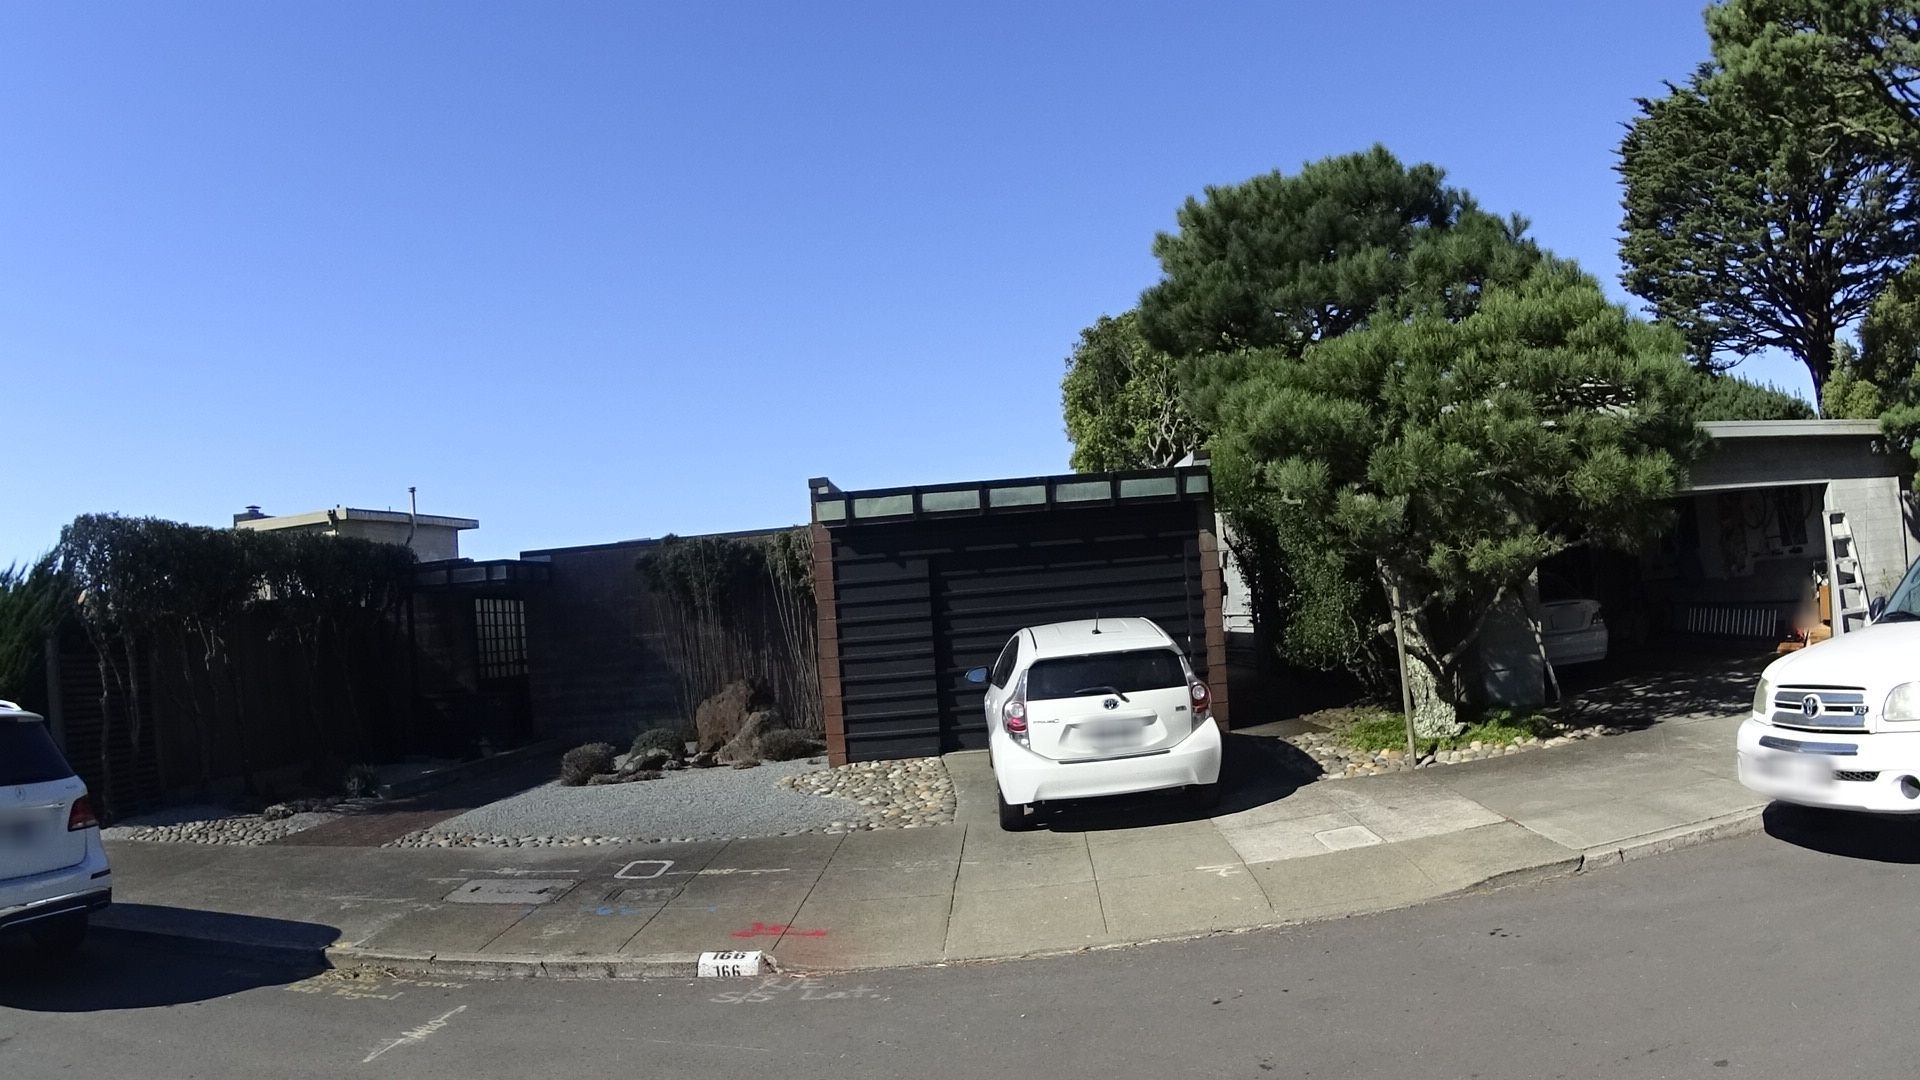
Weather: clear
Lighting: day
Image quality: good
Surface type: walking surface
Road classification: residential
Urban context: urban centre
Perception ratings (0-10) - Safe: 0.94, Lively: 3.94, Beautiful: 4.55, Boring: 3.63, Depressing: 4.43, Wealthy: 5.02